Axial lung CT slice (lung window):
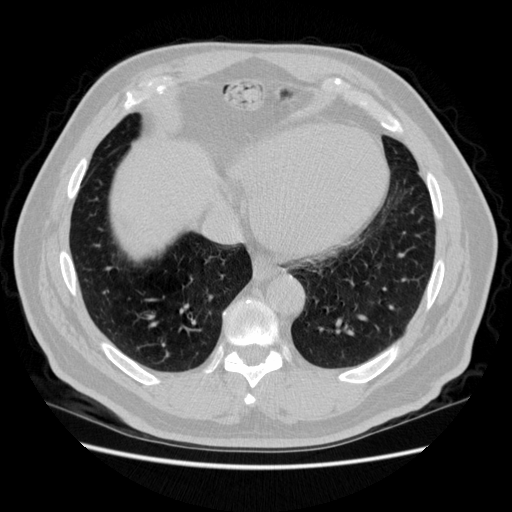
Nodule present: no